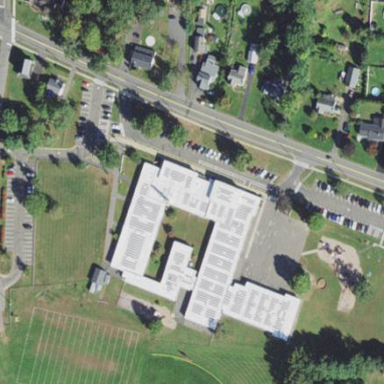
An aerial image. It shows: School.